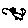
Label: cat